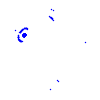
Particle: kaon